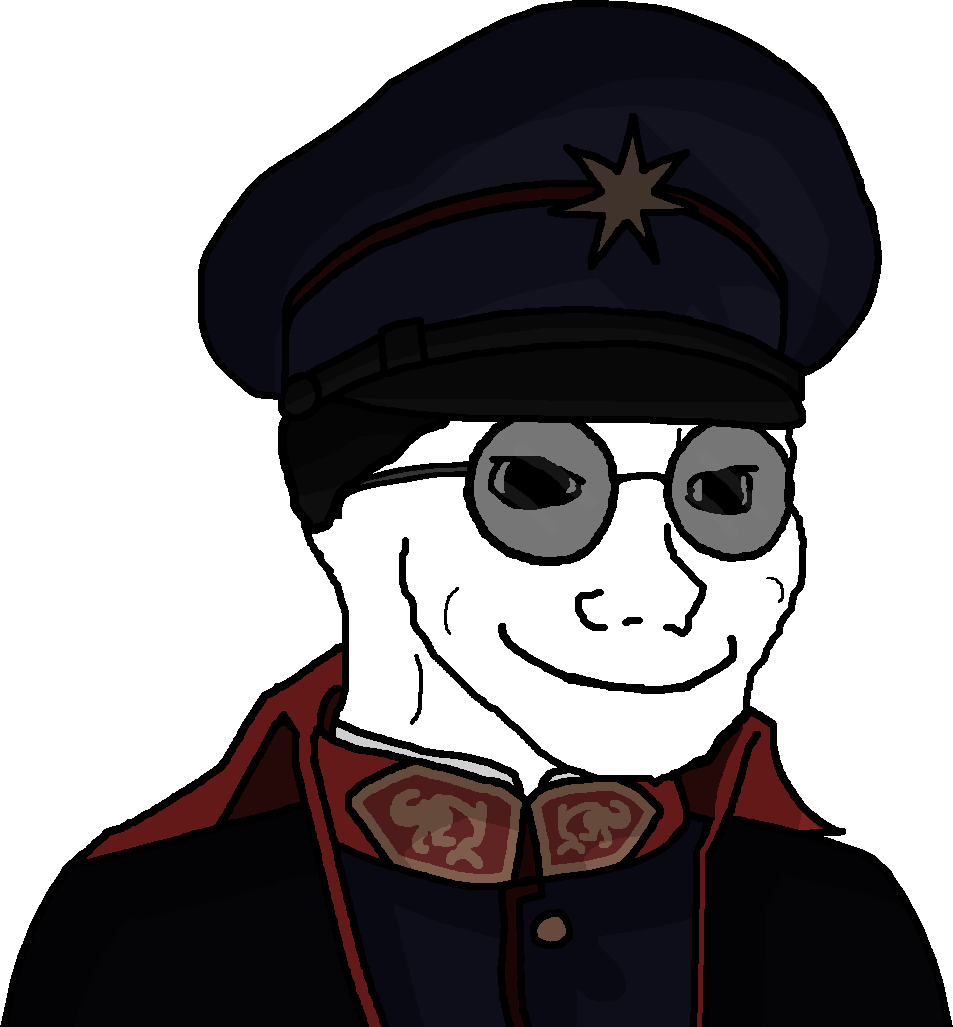
Label: 5_Oomer